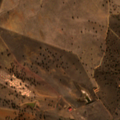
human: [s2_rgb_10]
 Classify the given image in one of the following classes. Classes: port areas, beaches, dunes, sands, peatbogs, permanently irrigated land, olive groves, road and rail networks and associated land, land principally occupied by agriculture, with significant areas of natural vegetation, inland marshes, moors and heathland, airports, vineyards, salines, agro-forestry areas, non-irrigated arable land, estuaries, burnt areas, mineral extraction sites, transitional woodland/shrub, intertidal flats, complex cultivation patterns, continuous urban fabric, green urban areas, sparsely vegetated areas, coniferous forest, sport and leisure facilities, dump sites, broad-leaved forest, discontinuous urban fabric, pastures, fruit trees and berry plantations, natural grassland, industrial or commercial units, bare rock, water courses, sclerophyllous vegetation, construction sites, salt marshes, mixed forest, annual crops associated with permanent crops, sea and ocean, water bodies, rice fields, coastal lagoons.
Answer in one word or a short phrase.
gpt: non-irrigated arable land, pastures, agro-forestry areas, transitional woodland/shrub